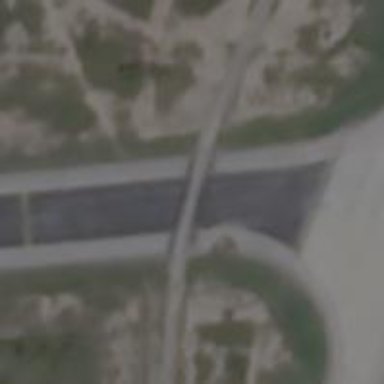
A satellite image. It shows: View of taxiway at the airport.